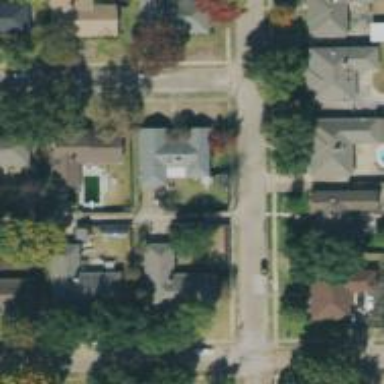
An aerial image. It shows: Alley classified as service road.